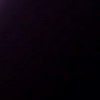
Label: space